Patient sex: F
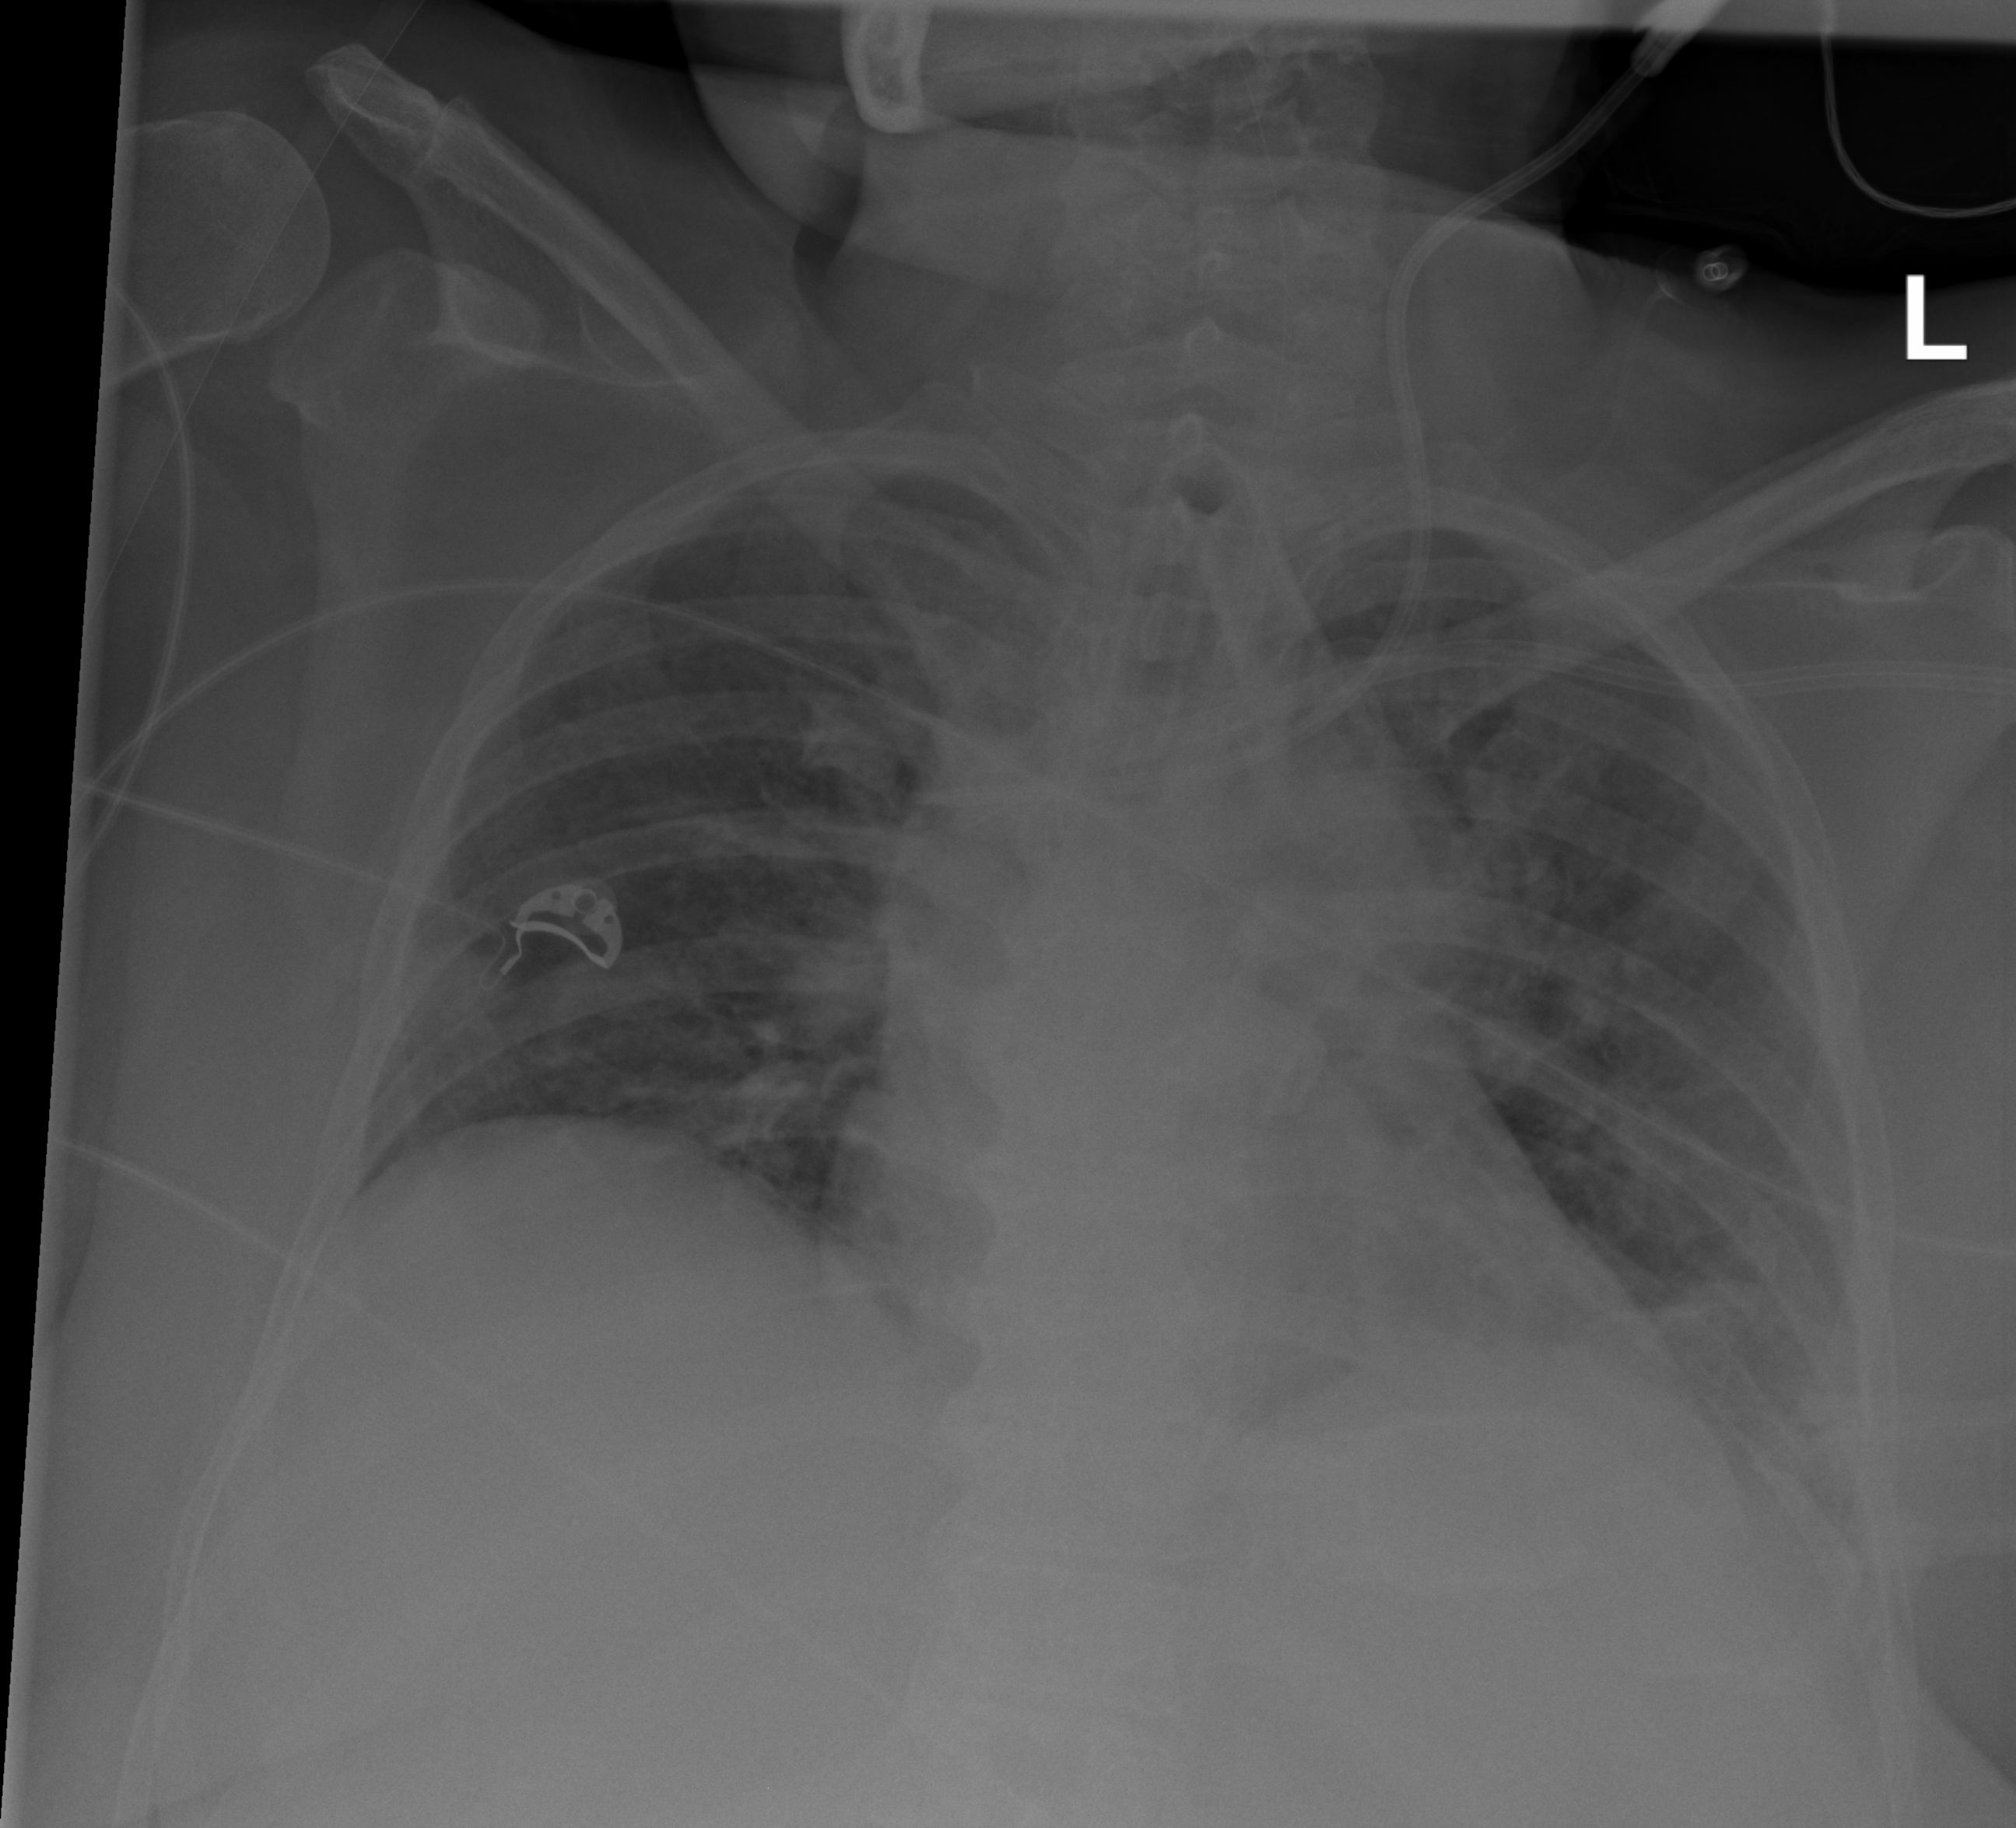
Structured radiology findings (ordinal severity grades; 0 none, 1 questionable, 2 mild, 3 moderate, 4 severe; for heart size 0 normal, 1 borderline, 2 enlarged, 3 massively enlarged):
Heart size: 1
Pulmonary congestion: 2
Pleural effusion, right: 0
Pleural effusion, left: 2
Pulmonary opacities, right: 2
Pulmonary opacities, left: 2
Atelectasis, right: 2
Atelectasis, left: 2